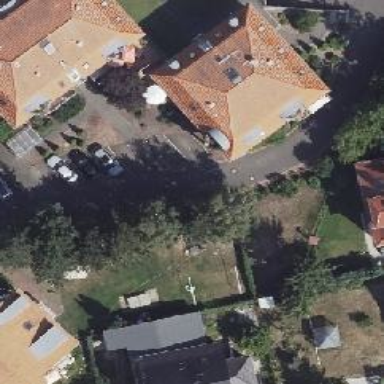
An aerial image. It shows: Apartments building with mansard roof.